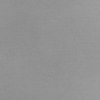
Label: dusty